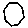
Label: hexagon